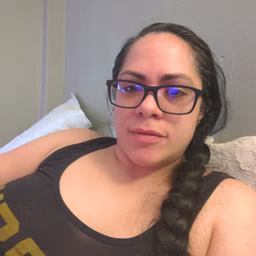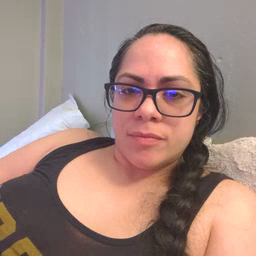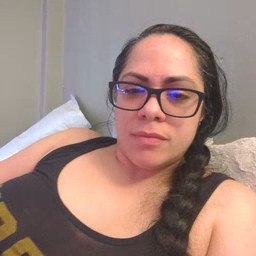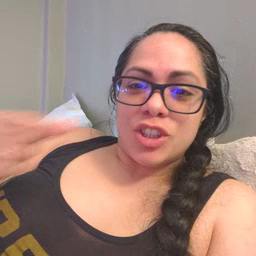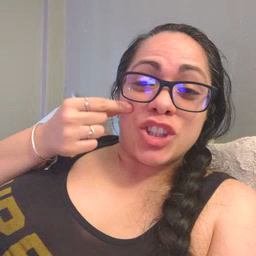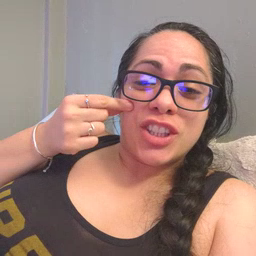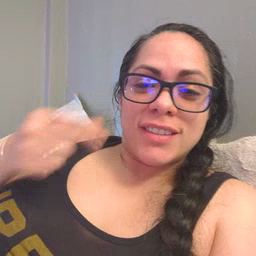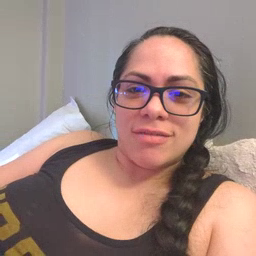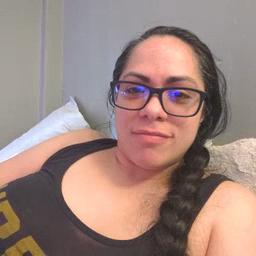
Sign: cheek